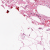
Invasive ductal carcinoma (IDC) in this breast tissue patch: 0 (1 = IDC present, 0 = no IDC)